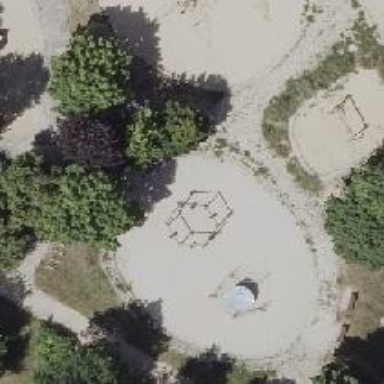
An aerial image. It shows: Playground featuring swings.